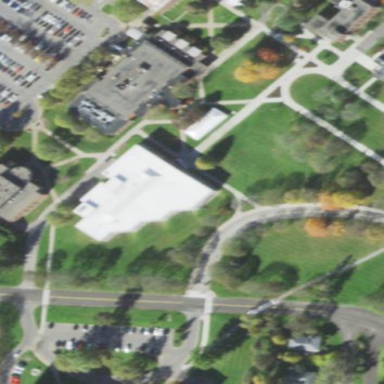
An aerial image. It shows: Library building.